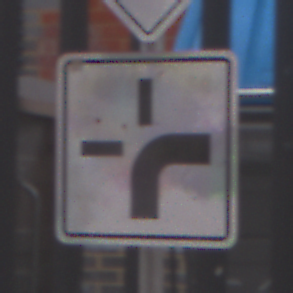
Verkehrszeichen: VerlaufVorfahrtsstrasse3
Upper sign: Vorfahrtsstrasse
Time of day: MorningAfternoon
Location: Outdoor (Urban)
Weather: Overcast
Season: NotSpecified
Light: Natural